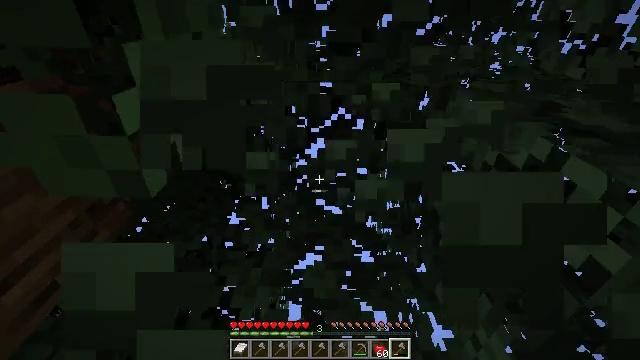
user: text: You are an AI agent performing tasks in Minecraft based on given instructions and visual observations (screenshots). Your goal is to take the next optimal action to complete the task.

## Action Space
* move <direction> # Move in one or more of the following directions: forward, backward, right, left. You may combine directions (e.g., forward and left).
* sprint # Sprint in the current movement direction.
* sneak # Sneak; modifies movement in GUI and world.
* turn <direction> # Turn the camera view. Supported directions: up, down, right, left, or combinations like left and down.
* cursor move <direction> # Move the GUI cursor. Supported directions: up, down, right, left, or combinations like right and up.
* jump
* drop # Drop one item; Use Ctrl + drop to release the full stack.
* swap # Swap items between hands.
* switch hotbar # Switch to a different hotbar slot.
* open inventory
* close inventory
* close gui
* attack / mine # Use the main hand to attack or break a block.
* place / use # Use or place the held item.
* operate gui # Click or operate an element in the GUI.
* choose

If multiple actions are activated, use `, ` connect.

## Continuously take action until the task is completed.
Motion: motion action
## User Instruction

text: Break oak leaves from the trees.
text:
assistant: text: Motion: attack / mine